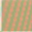
Piece: xx